Question: I am trying to fix this problem. I'm new in Python.
Code :
'''
import numpy as np
import cv2
from mss.linux import MSS as mss
from PIL import Image
import time
import pyautogui as pg
import imutils
import mss
import numpy
import pyautogui
avarage = [0, ]
poplovok = cv2.imread('poplovok.png')
w, h = poplovok.shape[::-1]
base_screen = ImageGrab.grab(bbox=(0, 0, 1152, 880))
base_screen.save('/Users/vk/PycharmProject/bototest/base_screen.png')
img_rgb = cv2.imread('base_screen.png')
img_gray = cv2.cvtColor(img_rgb, cv2.COLOR_BGR2BGRA)
res = cv2.matchTemplate(img_gray, poplovok, cv2.TM_CCOEFF_NORMED)
loc = np.where(res >= 0.7)
for i in range(40):
try:
clean_screen = ImageGrab.grab(bbox=(x, y, x + w, y + h))
mean = np.mean(clean_screen)
dif = avarage[-1] - mean
print(avarage[-1] - mean)
except:
for pt in zip(*loc[::-1]):
x = int(pt[0])
y = int(pt[1])
time.sleep(0.2)
'''
Error:

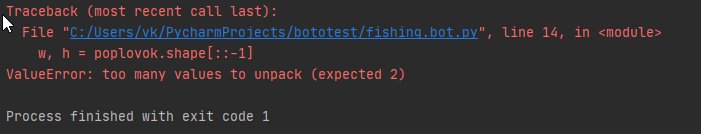
Answer: The image 'poplovok.png' has more than 2 dimensions. To care about only width and height, and ignore the others, use:
'''
w, h, *_ = poplovok.shape[::-1]
'''
The '_' implies you do not care about the variable, and '*' slurps all the remaining dimensions to '_'.